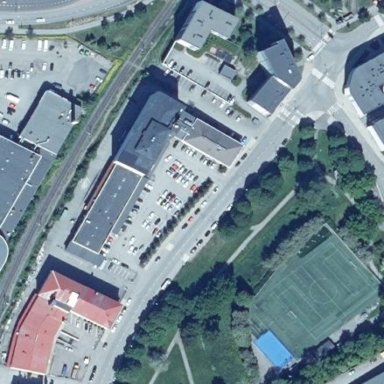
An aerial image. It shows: Commercial building.